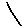
Label: line